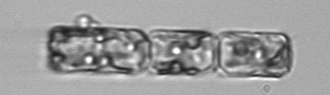
Label: Guinardia_delicatula